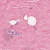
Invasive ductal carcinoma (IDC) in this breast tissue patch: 0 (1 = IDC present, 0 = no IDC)